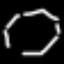
Label: octagon